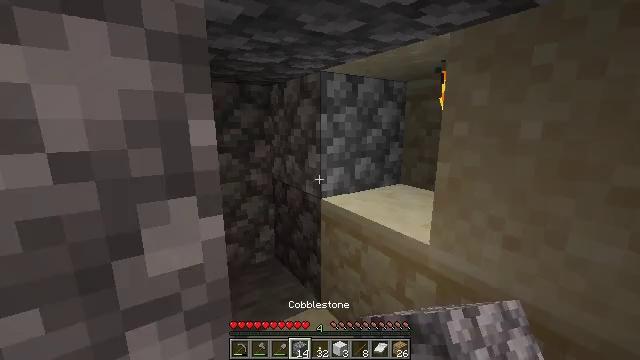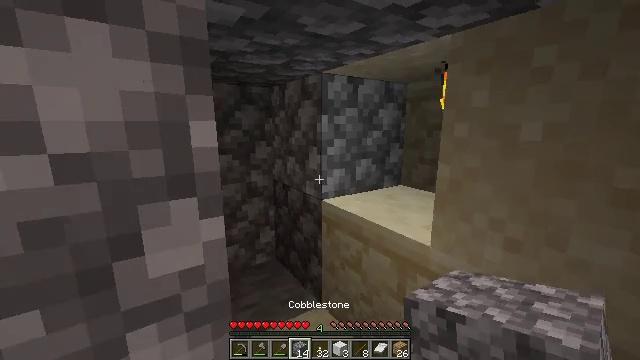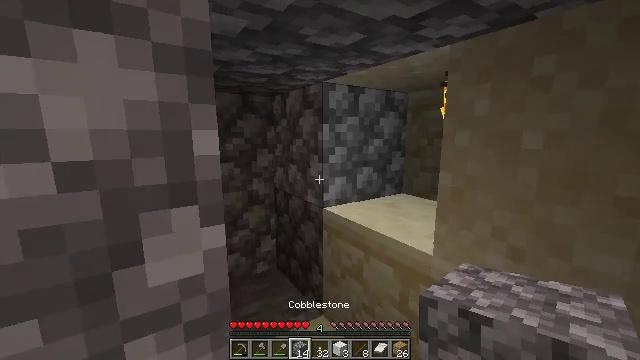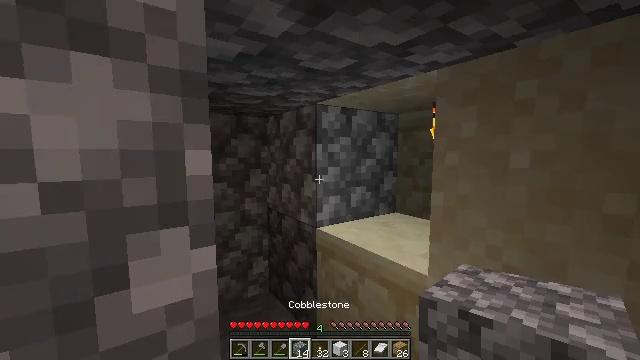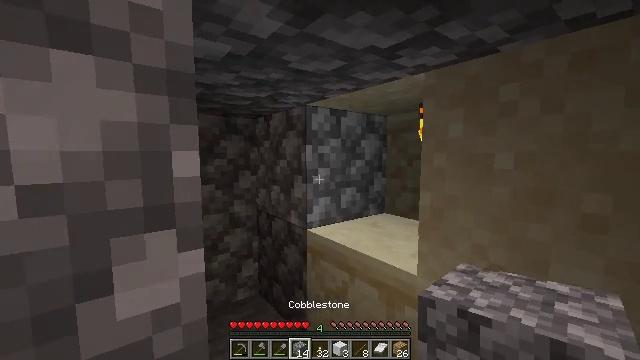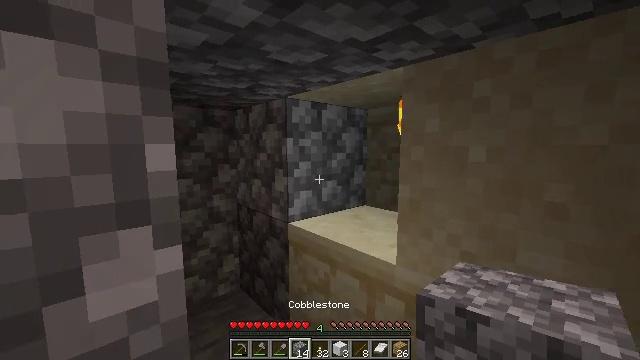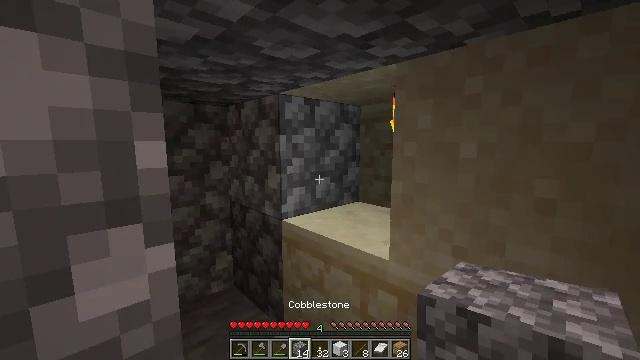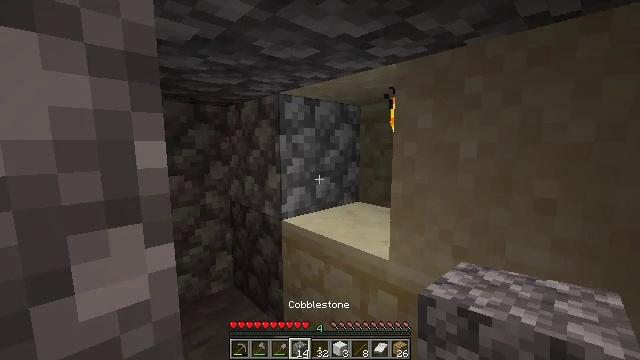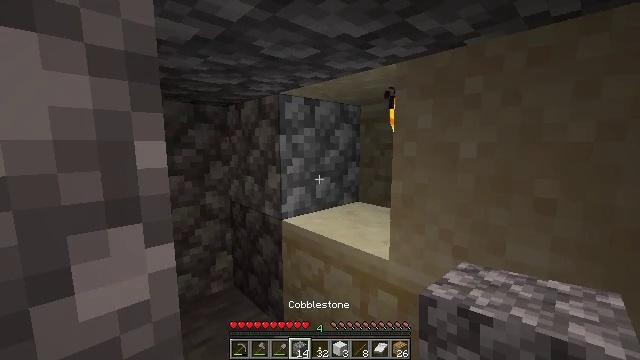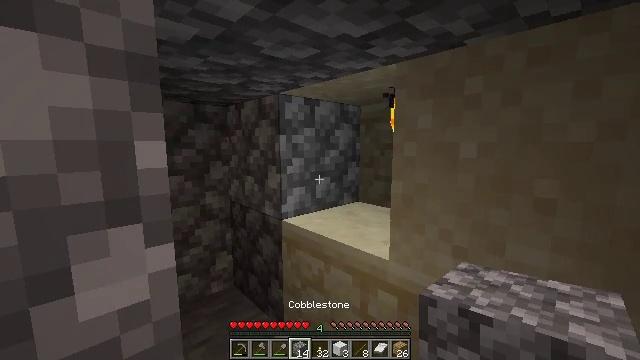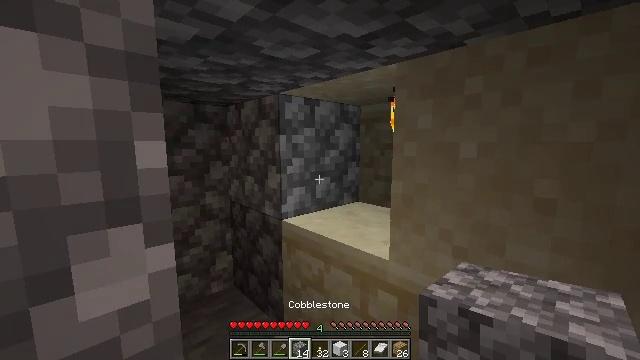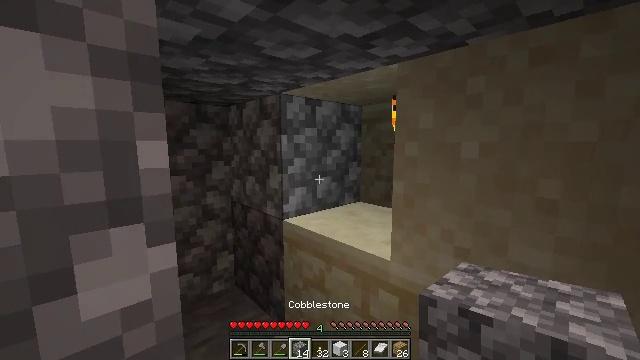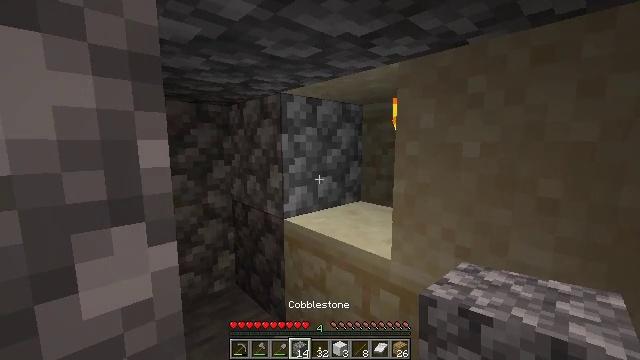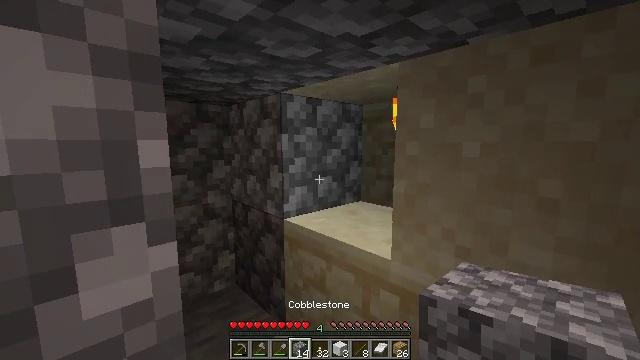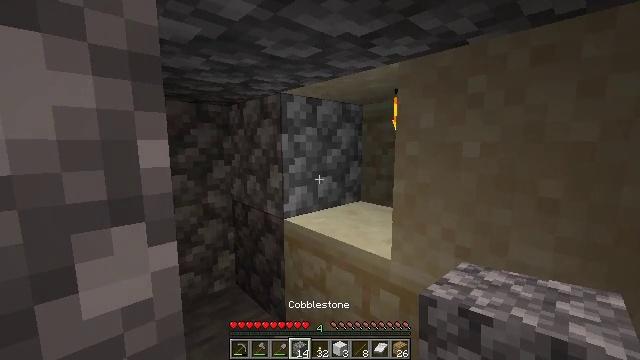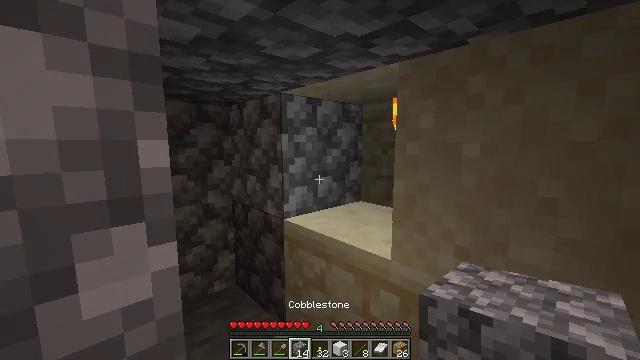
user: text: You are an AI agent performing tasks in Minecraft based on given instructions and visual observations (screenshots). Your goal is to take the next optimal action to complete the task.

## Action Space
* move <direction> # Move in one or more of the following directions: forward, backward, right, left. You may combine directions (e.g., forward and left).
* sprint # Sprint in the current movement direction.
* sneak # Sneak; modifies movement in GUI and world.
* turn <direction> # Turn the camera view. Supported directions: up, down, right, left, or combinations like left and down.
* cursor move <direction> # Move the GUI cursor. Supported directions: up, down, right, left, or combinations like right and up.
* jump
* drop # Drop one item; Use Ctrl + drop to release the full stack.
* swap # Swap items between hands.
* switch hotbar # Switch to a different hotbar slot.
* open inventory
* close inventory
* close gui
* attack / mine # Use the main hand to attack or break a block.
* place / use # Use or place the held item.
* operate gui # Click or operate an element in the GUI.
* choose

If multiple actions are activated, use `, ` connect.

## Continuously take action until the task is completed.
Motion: motion action
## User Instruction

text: Break the sand block.
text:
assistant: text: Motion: no_op
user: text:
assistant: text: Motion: turn up
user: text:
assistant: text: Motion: turn right and up
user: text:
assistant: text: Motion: turn right
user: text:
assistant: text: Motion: turn right and down
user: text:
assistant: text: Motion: turn right
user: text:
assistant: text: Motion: no_op
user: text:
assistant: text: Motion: no_op
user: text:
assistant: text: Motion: no_op
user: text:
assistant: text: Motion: no_op
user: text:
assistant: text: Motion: no_op
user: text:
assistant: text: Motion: use / place
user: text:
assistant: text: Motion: use / place
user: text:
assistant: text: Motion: use / place
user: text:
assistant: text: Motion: no_op
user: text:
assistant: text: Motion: no_op
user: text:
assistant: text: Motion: no_op
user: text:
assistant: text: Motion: no_op
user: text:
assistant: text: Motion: no_op
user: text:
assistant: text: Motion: turn right
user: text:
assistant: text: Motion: turn right
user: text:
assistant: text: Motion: turn right
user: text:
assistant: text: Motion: move left, turn right
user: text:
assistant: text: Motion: move left, turn right
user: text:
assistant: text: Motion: move left, turn right
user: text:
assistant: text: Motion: turn right
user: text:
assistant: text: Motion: turn right
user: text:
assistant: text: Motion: turn right
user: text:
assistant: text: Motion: turn right
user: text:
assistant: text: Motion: turn right